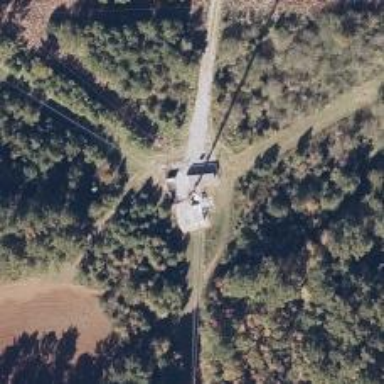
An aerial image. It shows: Communication mast tower.